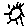
Label: sun